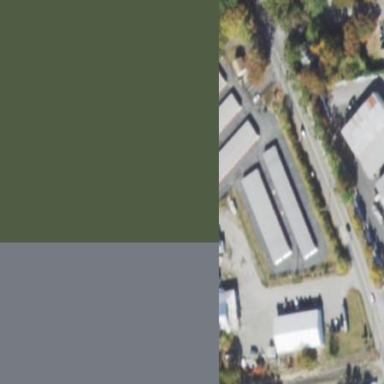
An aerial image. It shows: Commercial building.